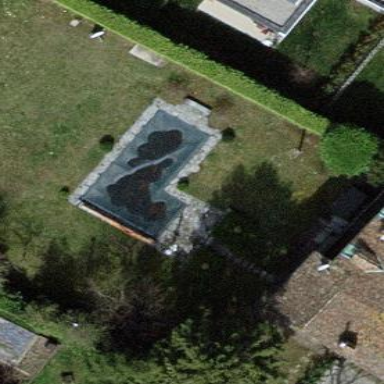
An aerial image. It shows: Swimming pool located in leisure land.